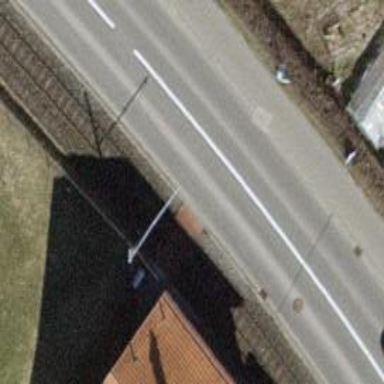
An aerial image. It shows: Footway along the road.